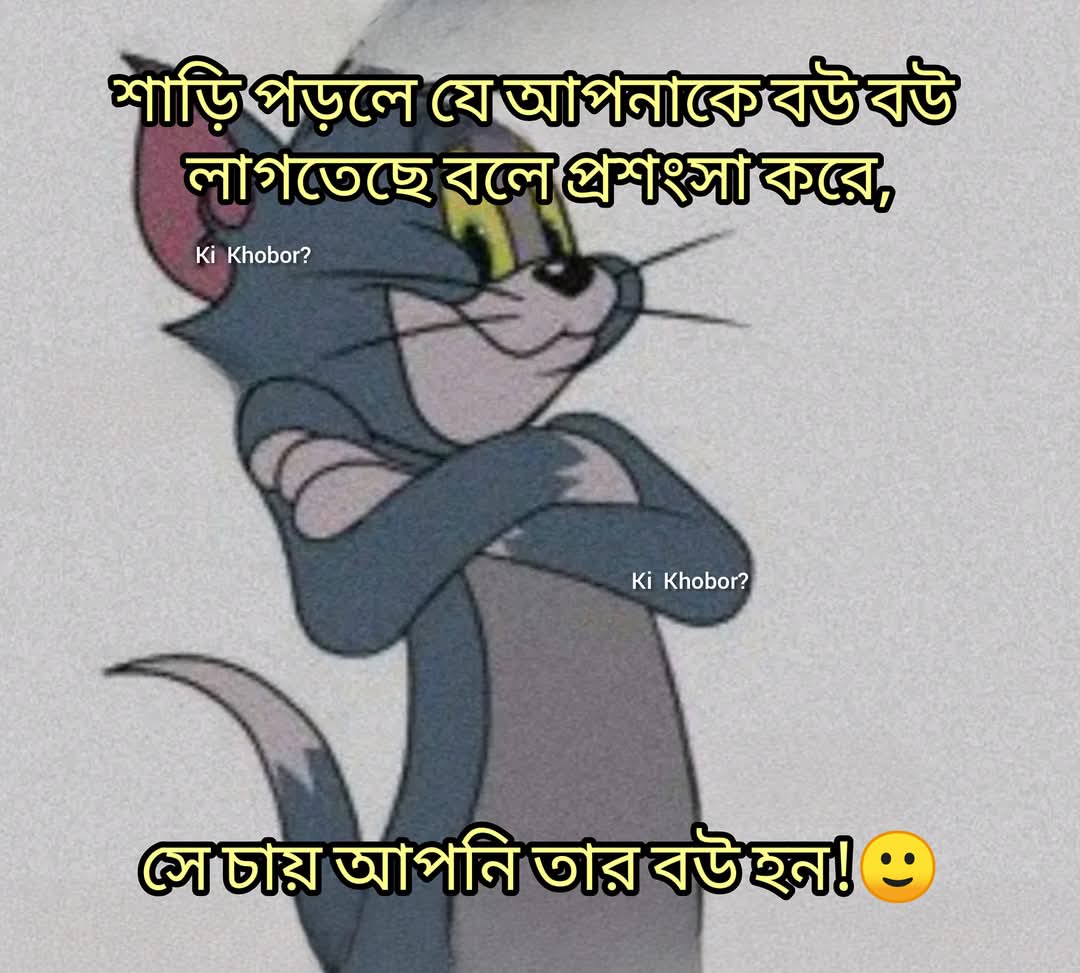
Text: শাড়ি পড়লে যে আপনাকে বউ বউ লাগতেছে বলে প্রশংসা করে,
সে চায় আপনি তার বউ হন!
Label: Non Hate